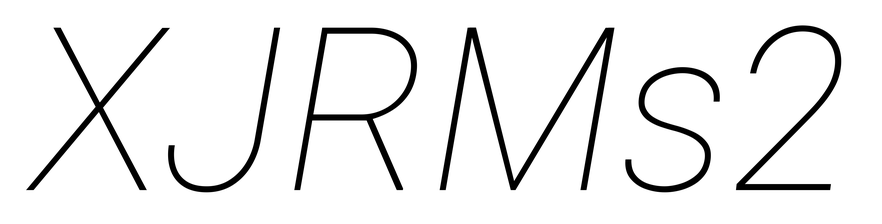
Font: Roboto-Italic_Thin_Italic